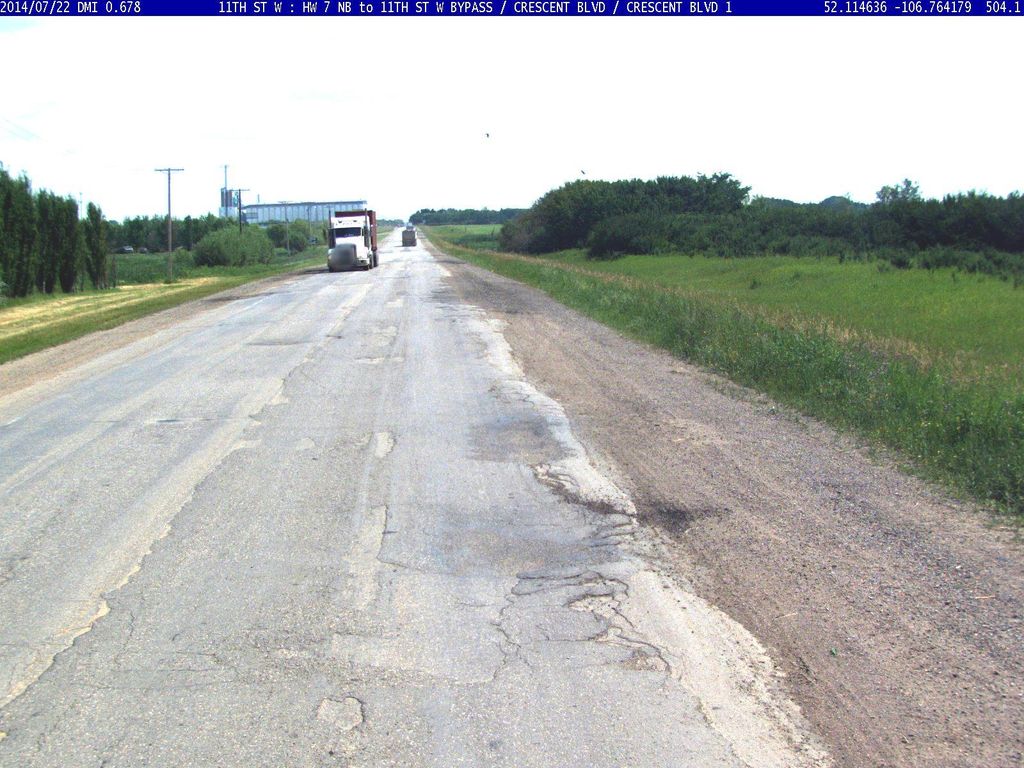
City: saskatoon